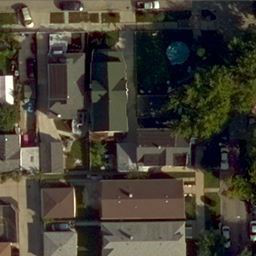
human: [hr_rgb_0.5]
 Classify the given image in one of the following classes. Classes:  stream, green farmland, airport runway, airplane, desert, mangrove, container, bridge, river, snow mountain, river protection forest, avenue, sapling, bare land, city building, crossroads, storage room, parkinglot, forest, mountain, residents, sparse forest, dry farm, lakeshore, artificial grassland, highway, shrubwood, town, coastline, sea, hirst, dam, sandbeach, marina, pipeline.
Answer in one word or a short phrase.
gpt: residents